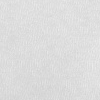
Atmospheric dust classification: dusty